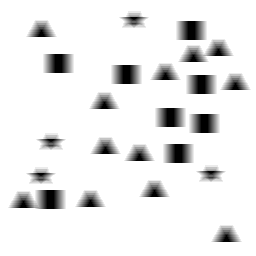
Squares: 8
Triangles: 12
Stars: 4
Total shapes: 24